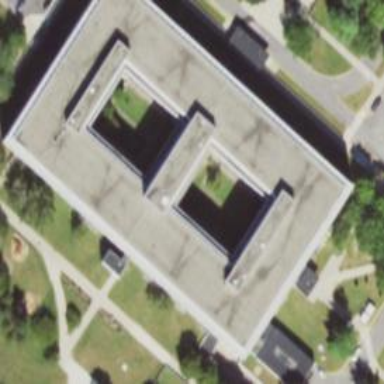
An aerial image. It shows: Government office.